Interaction volume radius: 10 \u00c5
Interaction volume height: 30 \u00c5
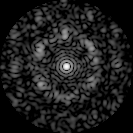
Disorder parameter: 0.724